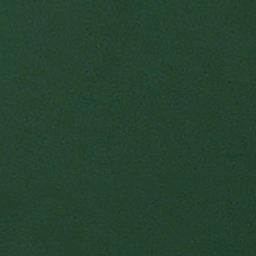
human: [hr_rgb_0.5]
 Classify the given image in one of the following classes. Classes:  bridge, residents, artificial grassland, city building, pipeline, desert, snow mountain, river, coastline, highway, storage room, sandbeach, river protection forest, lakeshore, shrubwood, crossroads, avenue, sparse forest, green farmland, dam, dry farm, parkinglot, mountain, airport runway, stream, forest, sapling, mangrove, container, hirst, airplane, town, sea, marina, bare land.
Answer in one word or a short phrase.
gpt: sea